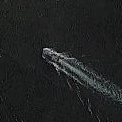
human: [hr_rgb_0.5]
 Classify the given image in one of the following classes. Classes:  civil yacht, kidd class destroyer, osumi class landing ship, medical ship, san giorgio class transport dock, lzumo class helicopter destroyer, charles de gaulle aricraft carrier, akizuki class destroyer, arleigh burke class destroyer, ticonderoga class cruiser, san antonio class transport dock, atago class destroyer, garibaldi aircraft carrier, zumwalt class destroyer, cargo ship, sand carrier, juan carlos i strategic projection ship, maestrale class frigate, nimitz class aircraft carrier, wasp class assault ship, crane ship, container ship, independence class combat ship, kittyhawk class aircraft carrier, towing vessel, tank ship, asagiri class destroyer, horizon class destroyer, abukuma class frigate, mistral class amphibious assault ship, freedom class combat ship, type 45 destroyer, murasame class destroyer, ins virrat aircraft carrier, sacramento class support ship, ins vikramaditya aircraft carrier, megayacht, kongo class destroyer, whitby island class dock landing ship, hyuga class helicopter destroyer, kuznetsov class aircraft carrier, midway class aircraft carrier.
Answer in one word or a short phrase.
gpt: Towing vessel